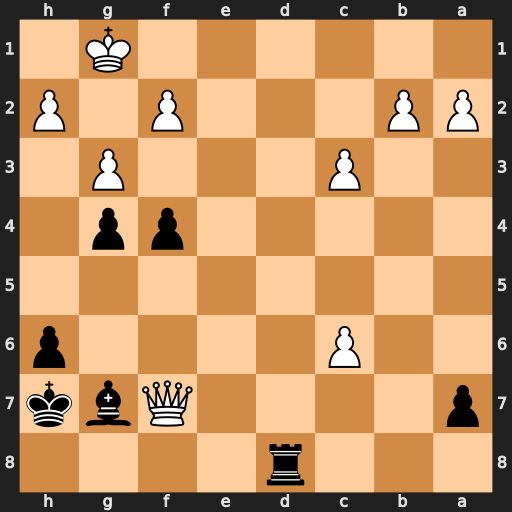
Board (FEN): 3r4/p4Qbk/2P4p/8/5pp1/2P3P1/PP3P1P/6K1
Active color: b
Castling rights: -
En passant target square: -
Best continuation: Rd1+ Kg2 f3+ Qxf3 gxf3+